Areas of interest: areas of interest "Huangjia Gou Water Park"
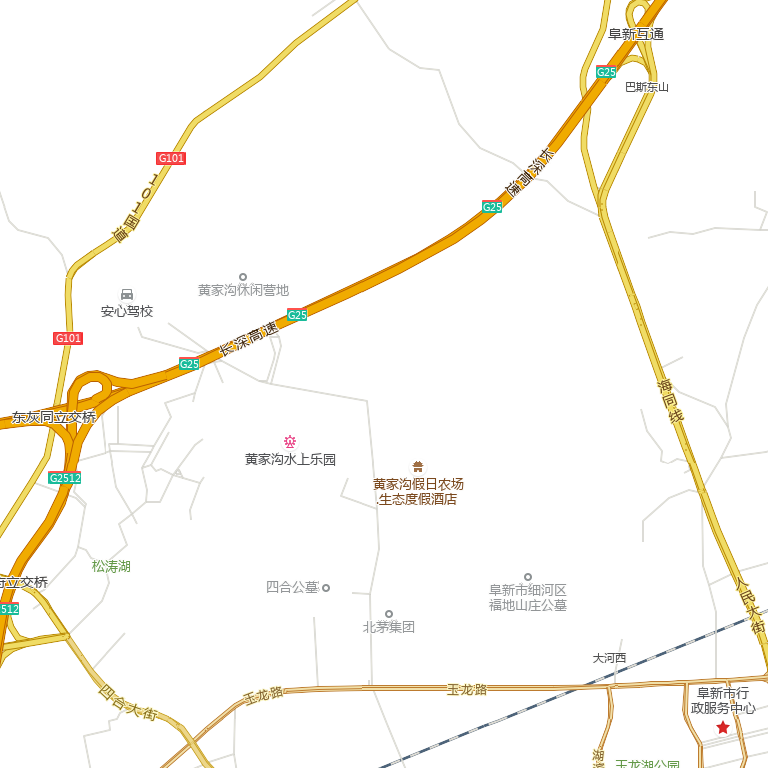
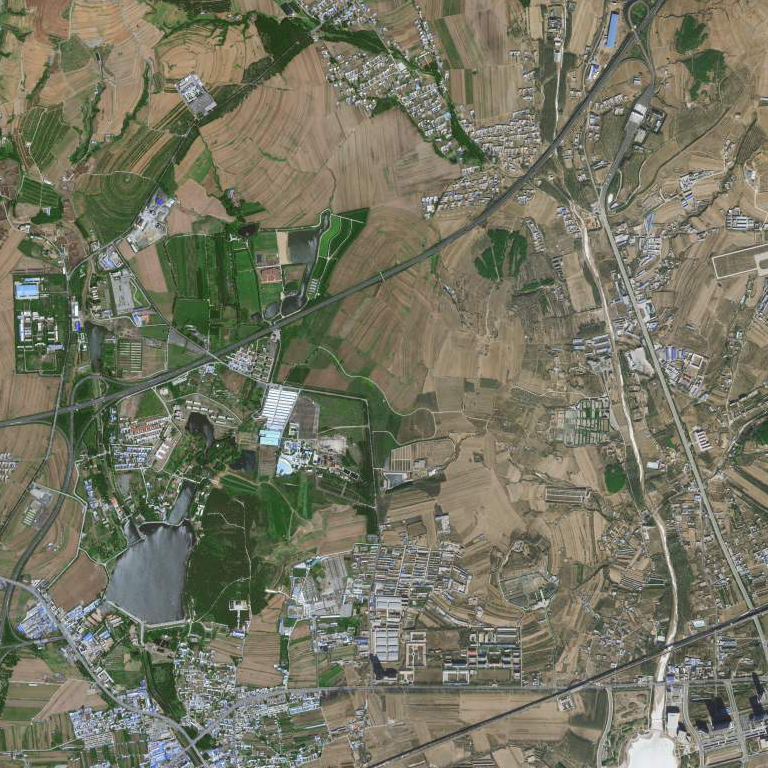